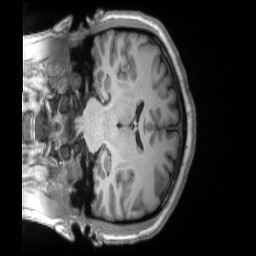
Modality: T1w
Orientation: coronal
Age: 33
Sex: female
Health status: ill
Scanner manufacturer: siemens
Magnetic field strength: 3 T
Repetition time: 2.2 s
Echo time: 0.00157 s